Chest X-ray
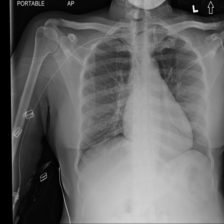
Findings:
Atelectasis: negative
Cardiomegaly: negative
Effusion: negative
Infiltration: positive
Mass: negative
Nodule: negative
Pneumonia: negative
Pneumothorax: negative
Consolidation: negative
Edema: negative
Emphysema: negative
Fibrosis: negative
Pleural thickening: negative
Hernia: negative